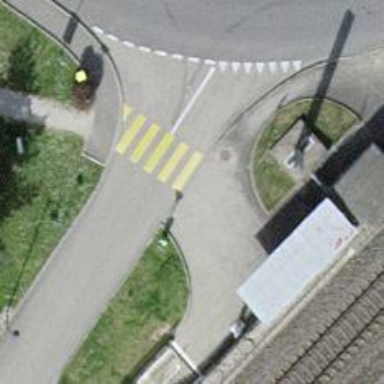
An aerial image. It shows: Marked road crossing.